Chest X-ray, PA view. Patient: 57 years old, sex M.
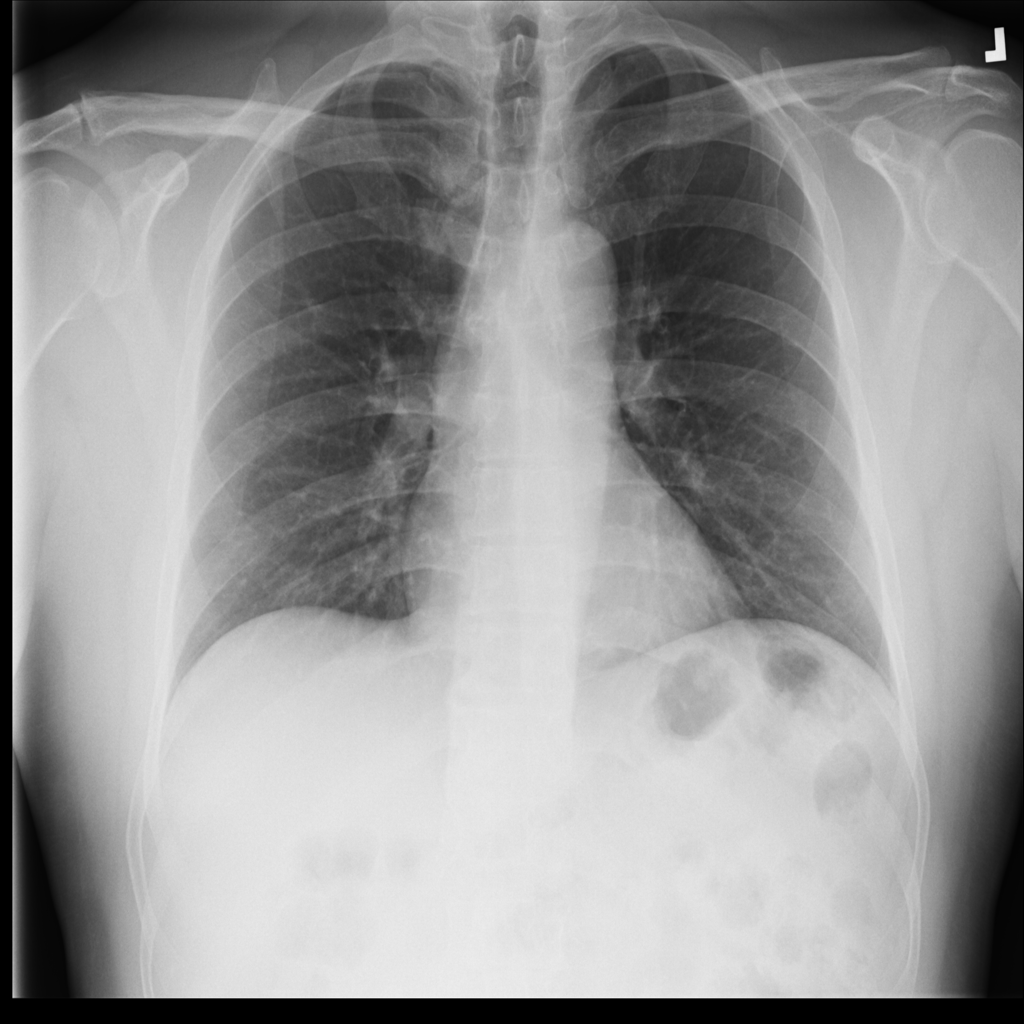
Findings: No Finding